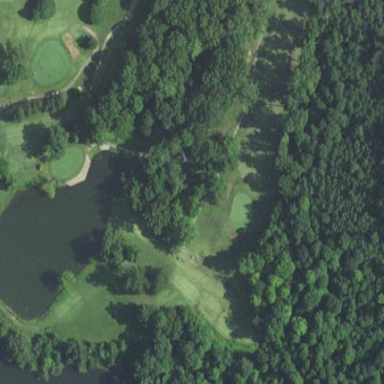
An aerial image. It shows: Water hazard on golf course.